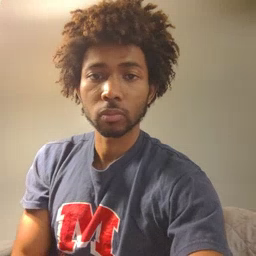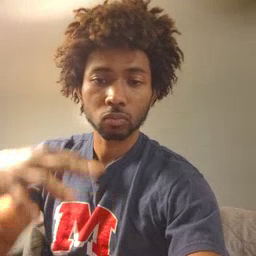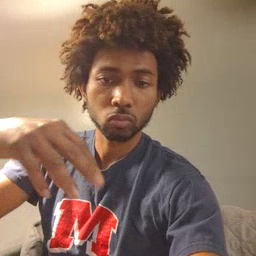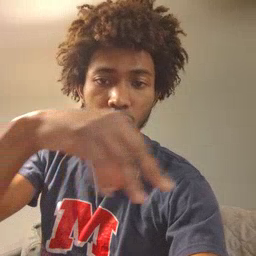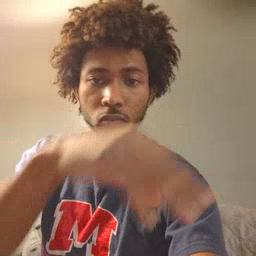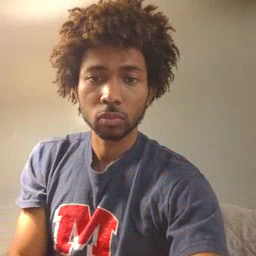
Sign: vacuum